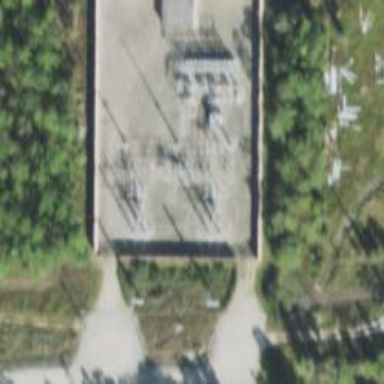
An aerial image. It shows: Switch for power supply.